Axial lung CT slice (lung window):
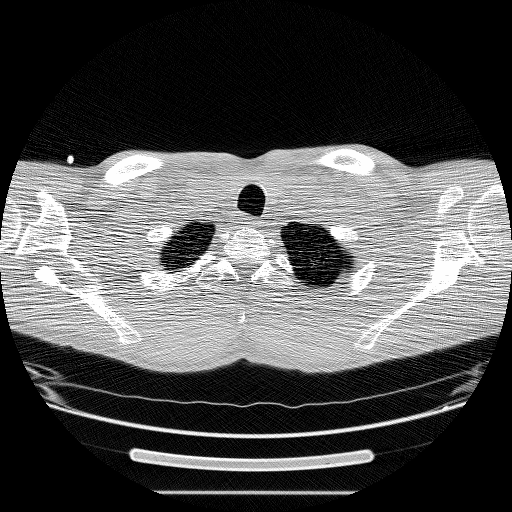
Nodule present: no